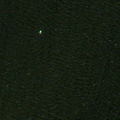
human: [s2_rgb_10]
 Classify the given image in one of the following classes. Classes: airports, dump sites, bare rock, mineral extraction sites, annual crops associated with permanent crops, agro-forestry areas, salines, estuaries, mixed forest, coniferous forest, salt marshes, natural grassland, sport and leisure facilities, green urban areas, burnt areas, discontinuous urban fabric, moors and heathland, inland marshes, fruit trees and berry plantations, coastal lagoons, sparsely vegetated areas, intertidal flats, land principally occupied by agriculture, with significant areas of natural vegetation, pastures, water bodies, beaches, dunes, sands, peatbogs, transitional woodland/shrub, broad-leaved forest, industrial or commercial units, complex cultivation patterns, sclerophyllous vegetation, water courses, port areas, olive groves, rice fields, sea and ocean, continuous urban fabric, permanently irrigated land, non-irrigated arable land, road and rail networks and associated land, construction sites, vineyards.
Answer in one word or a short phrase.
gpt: sea and ocean